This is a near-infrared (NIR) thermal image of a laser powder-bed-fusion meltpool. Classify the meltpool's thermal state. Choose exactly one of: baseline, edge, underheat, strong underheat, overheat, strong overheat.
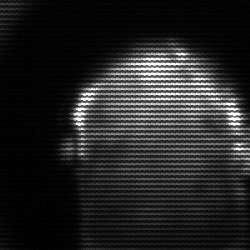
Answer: baseline